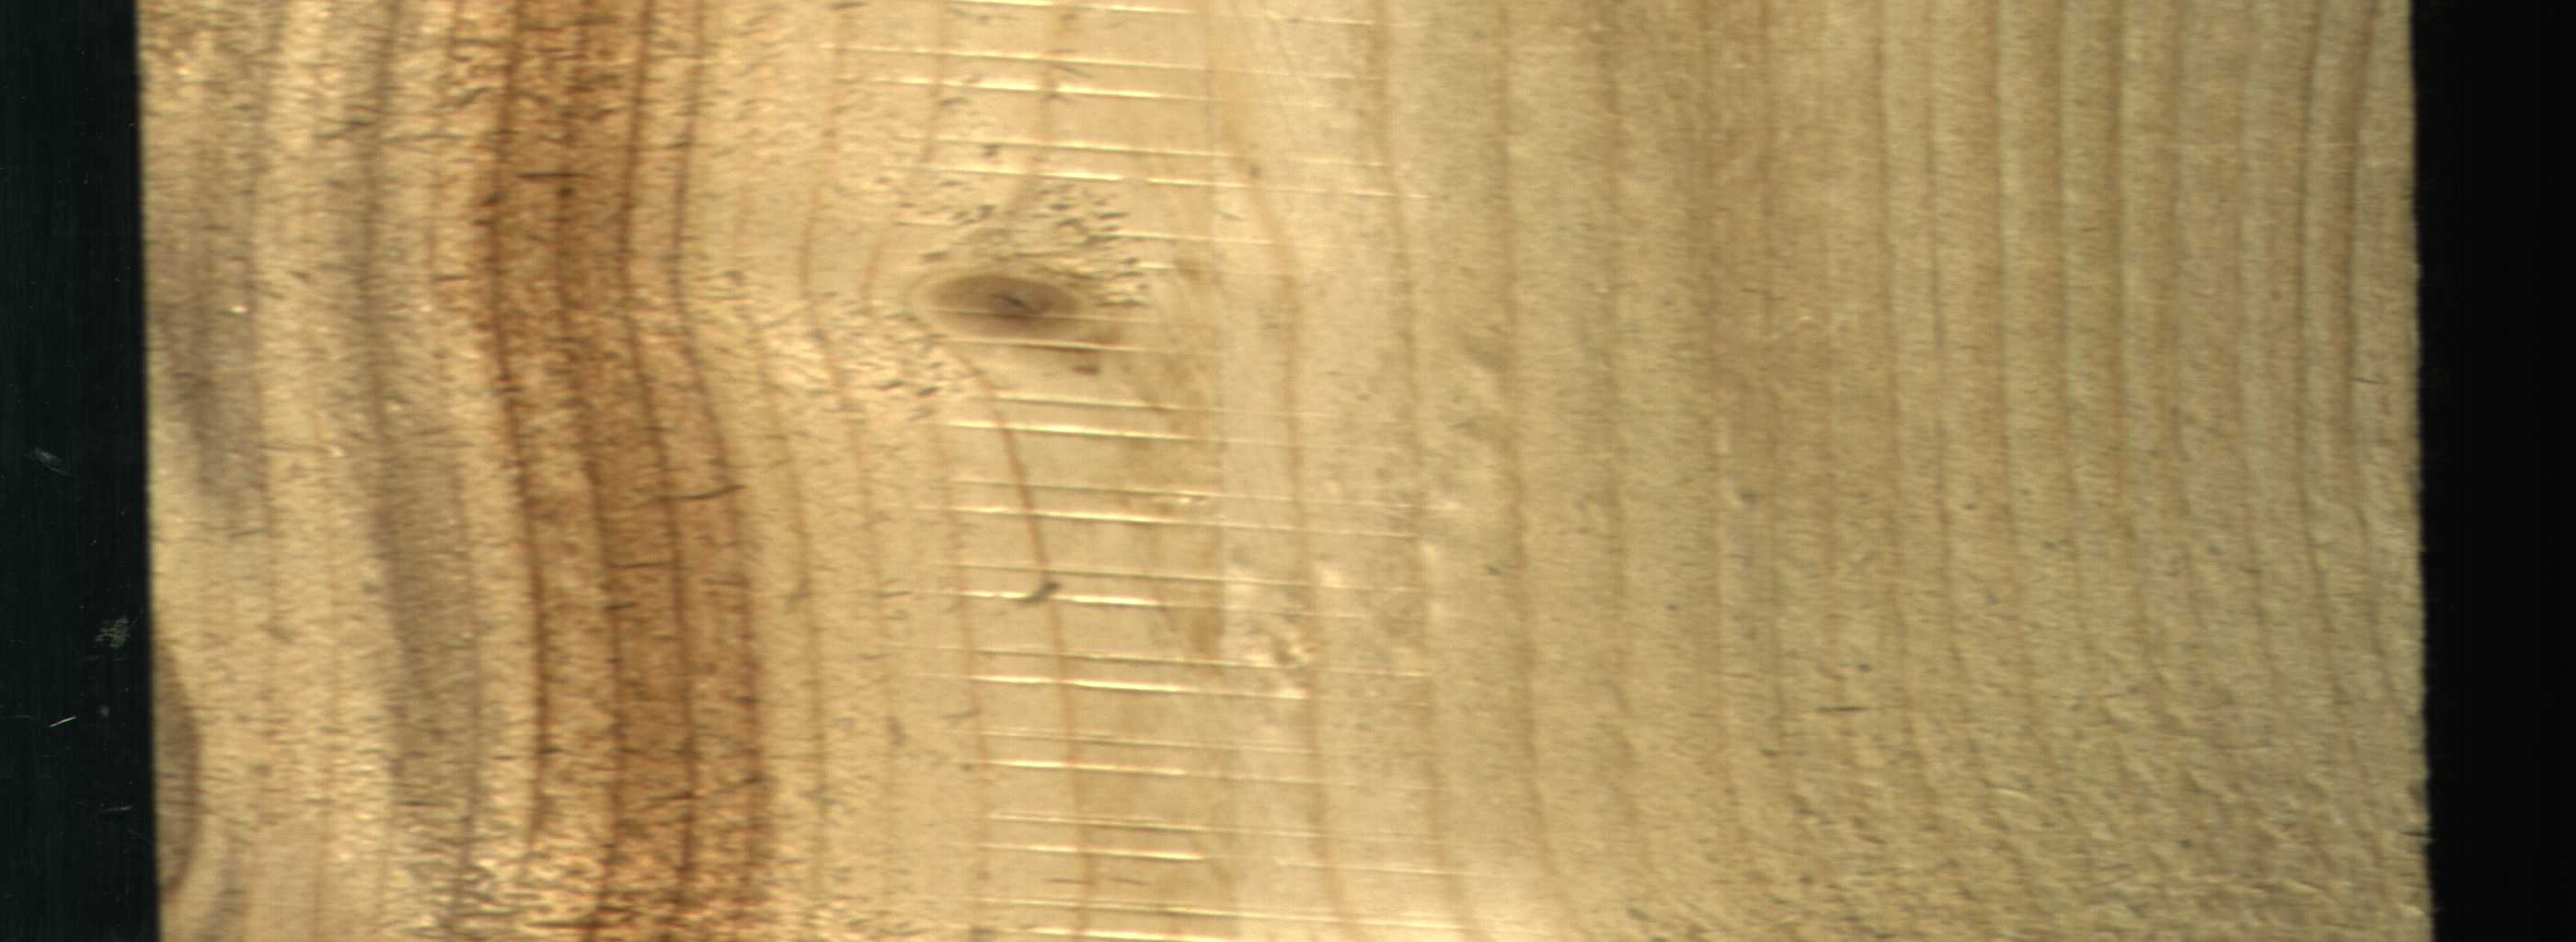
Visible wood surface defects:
Live_Knot